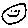
Label: smiley face